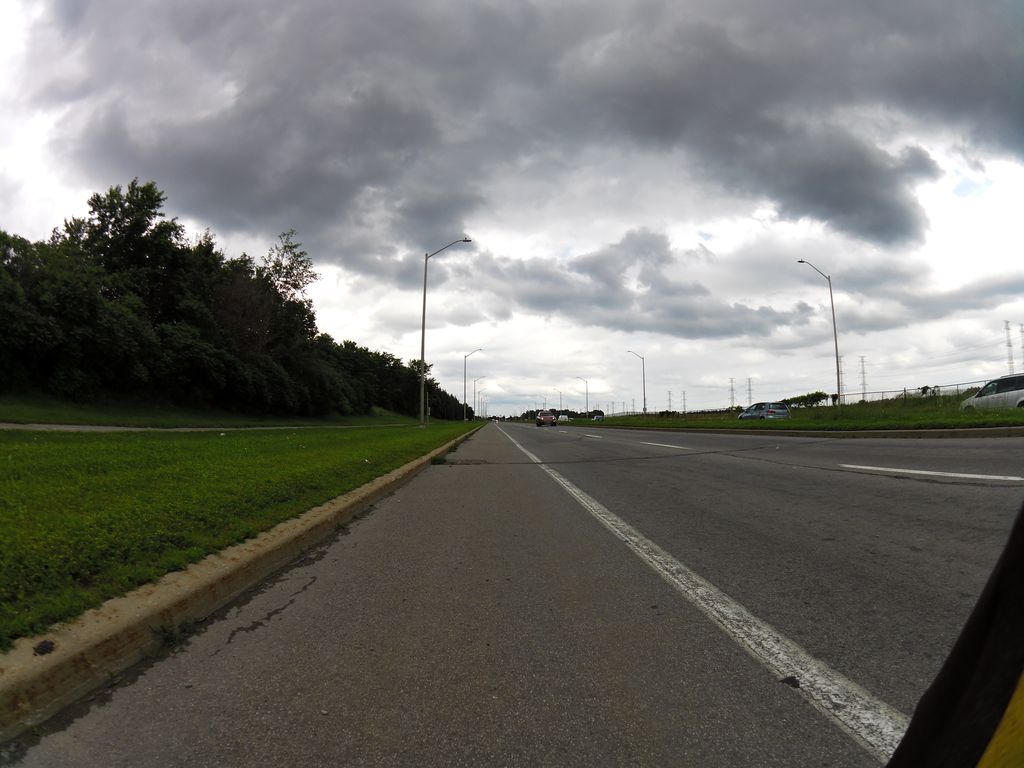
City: ottawa-gatineau